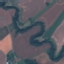
Land use / land cover class: River